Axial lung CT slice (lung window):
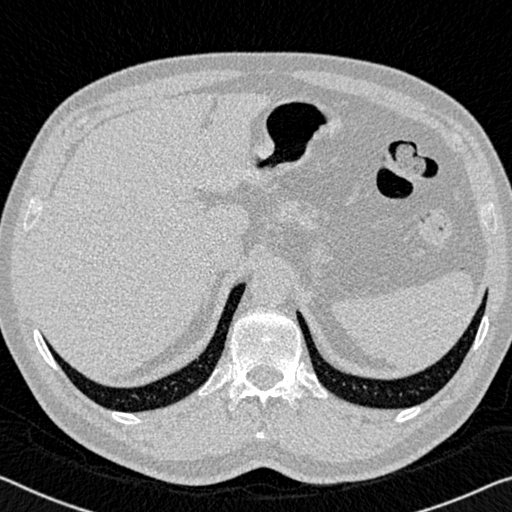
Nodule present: no